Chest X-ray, AP view. Patient: 64 years old, sex F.
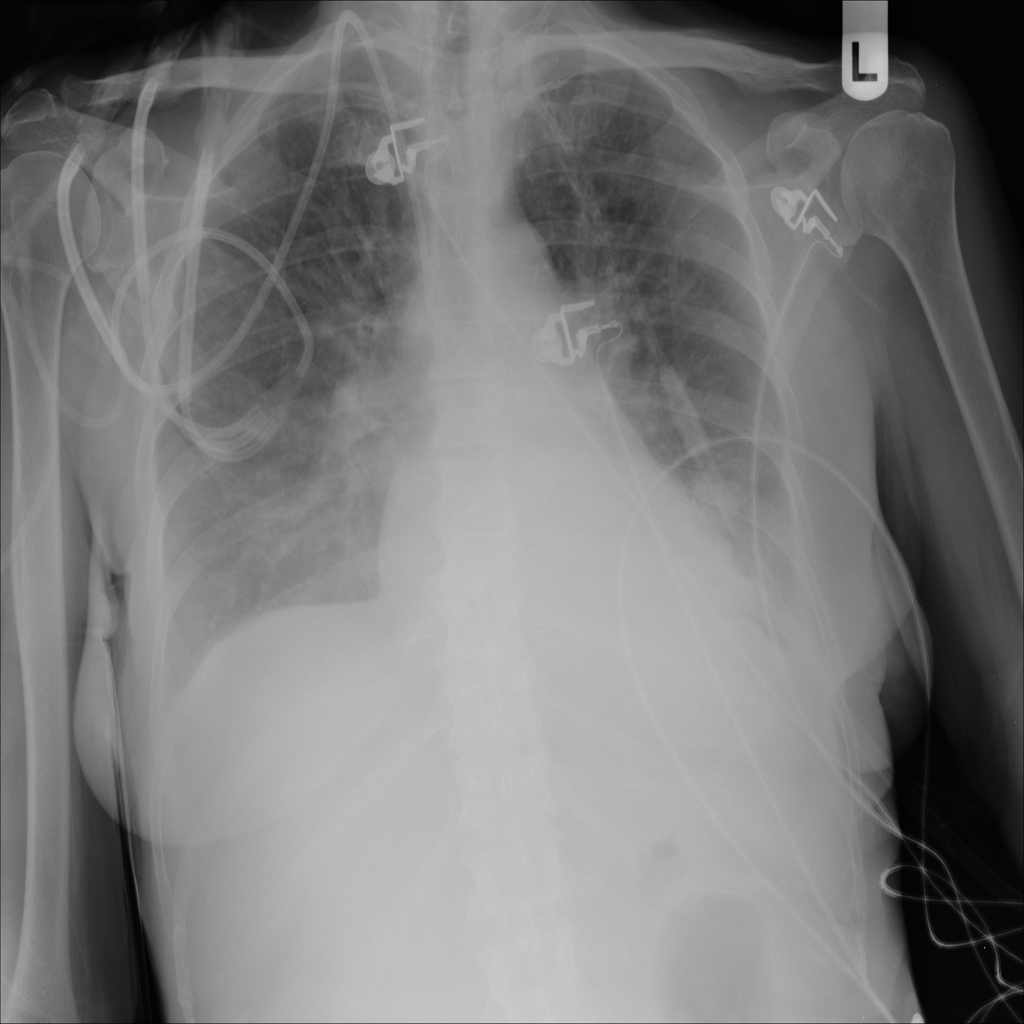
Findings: No Finding